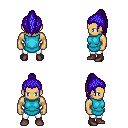
a pixel art fantasy rpg character, male body template, human, tanned skin, teal tunic, white pants, blue long topknot hairstyle, maroon shoes, four views (front, back, left, right), 2x2 character sprite sheet, small pixel art, hard edges, no anti-aliasing